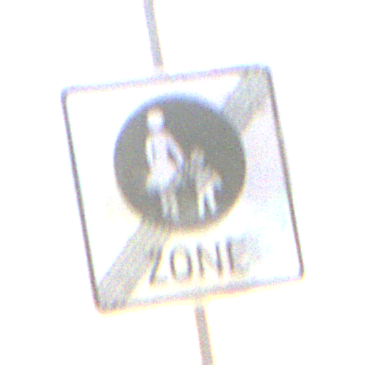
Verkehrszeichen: EndeFussgaengerzone
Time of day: SunriseSunset
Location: Outdoor (RoadRail)
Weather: PartlyCloudy
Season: NotSpecified
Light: Natural